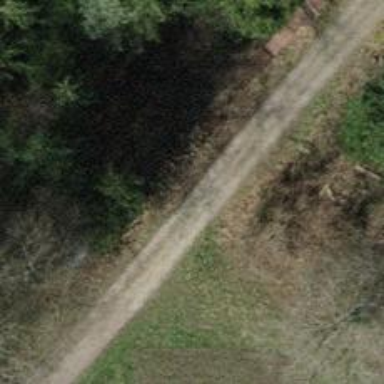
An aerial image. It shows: Track with grade 3 surface.